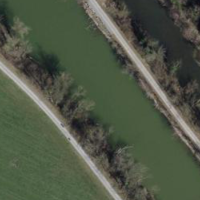
EUNIS habitat code: 15
Species observed at this site:
Arctium lappa